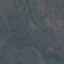
Land use / land cover: HerbaceousVegetation